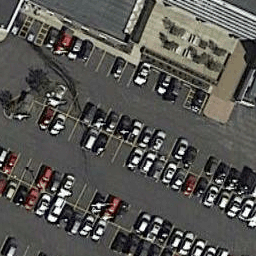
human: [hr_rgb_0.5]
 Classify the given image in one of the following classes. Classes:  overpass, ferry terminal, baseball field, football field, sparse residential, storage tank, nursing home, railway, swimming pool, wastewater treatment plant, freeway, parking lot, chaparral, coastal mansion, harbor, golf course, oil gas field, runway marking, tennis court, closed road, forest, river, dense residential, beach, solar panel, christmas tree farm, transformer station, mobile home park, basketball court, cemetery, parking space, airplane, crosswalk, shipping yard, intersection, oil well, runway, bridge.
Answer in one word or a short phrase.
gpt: parking lot